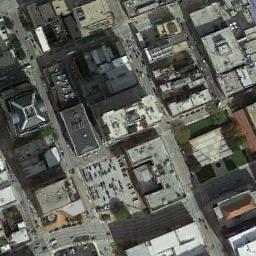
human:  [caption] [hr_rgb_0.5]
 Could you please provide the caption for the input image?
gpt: In a business district there are many tall buildings of different shapes and several roads with many cars  There are many cars in the open space beside the road .

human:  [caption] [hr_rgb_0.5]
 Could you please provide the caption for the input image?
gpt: There are many cars on the road beside the building .

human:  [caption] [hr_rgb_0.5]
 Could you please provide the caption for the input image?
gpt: A commercial area has lots of buildings arranged neatly and some roads go through the commercial area while a parking lot is also in the commercial area .

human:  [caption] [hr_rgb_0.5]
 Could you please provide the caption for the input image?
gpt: The commercial area is near a parking lot .

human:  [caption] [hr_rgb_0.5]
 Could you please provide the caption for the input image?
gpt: A parking lot with some buildings around on a commercial area .